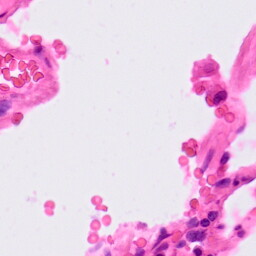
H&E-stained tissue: Lung